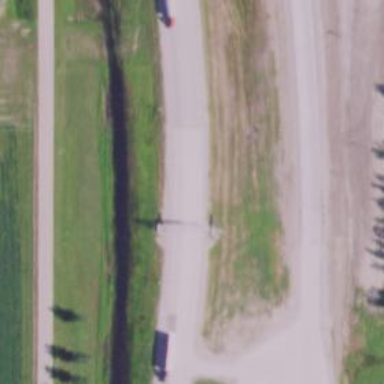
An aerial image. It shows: Trunk link highway.